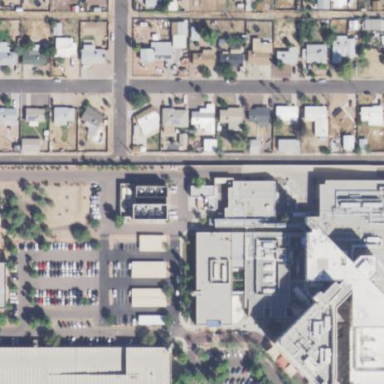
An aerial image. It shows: Healthcare facility identified as hospital.